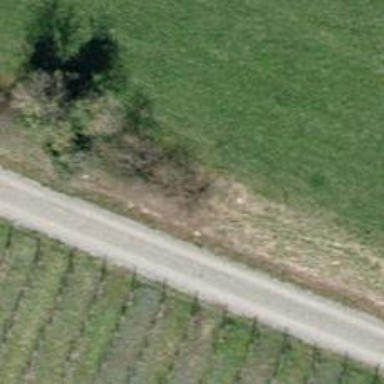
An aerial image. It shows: Hedge acting as barrier.